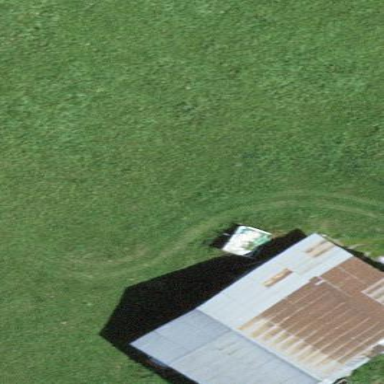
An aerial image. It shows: Rural barn.